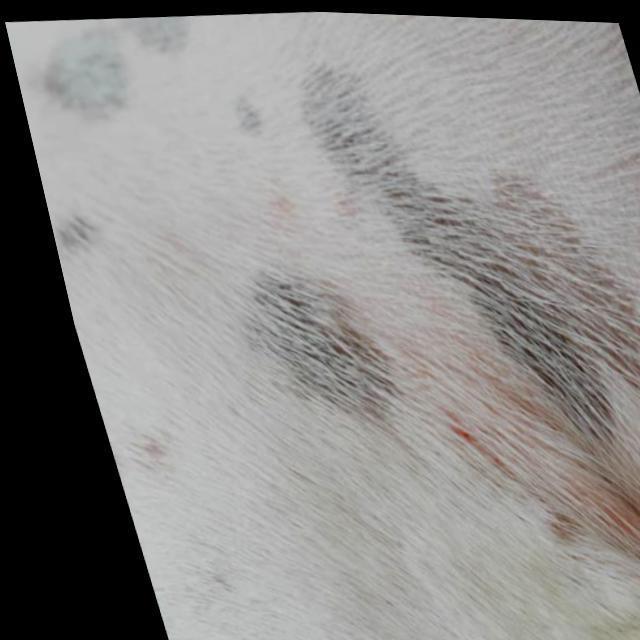
Canine hypersensitivity reaction — allergic skin response with urticaria, erythema, pruritus, and angioedema. May be food, environmental, or flea allergy related.